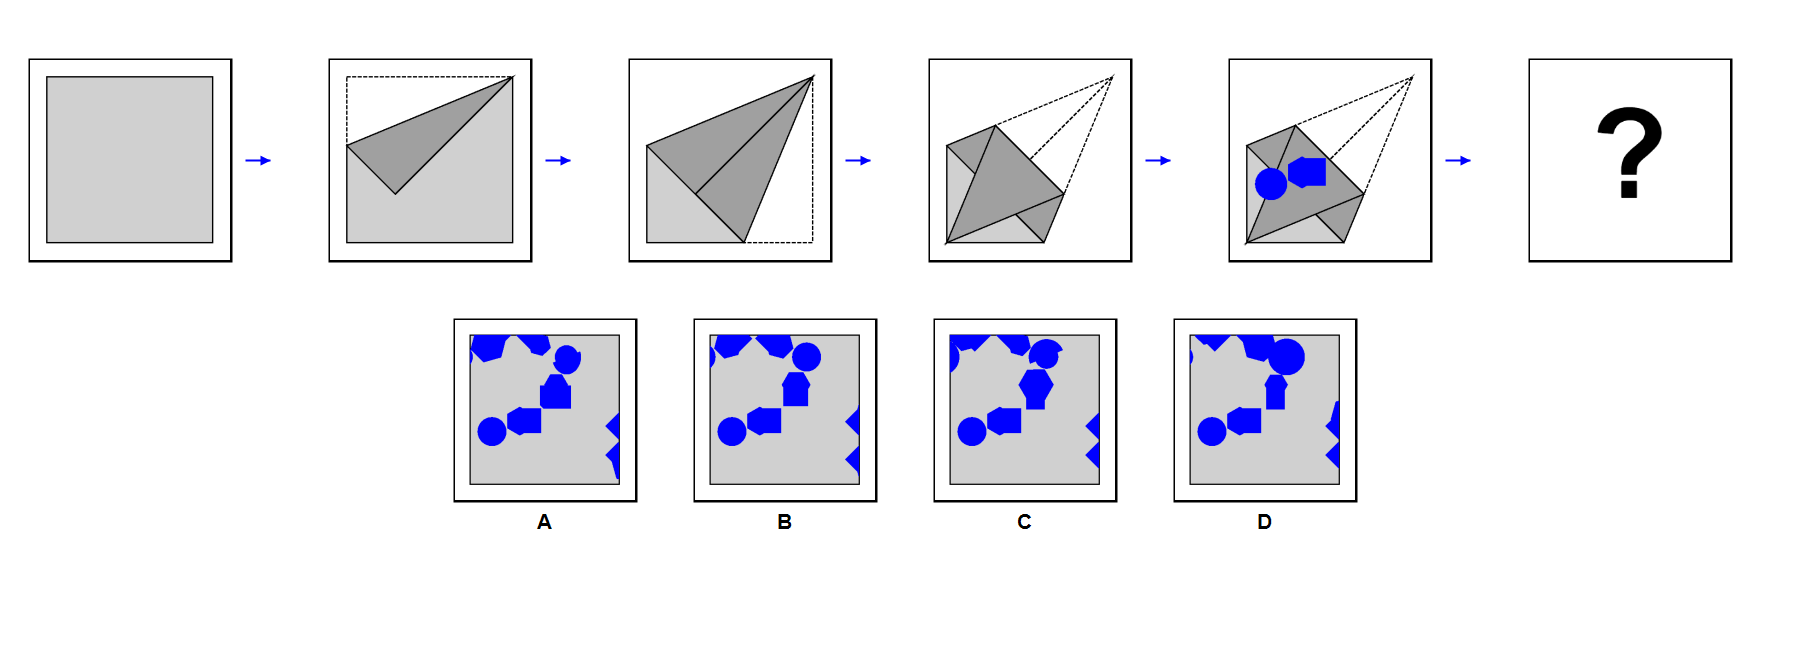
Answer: B